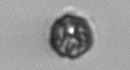
Label: Dinophyceae